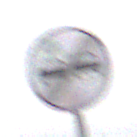
Verkehrszeichen: EndeUeberholverbot
Umgebung: Outdoor, RoadRail
Tageszeit: Midday
Wetter: Overcast
Licht: Natural
Jahreszeit: NotSpecified
Kontrast: LowContrast